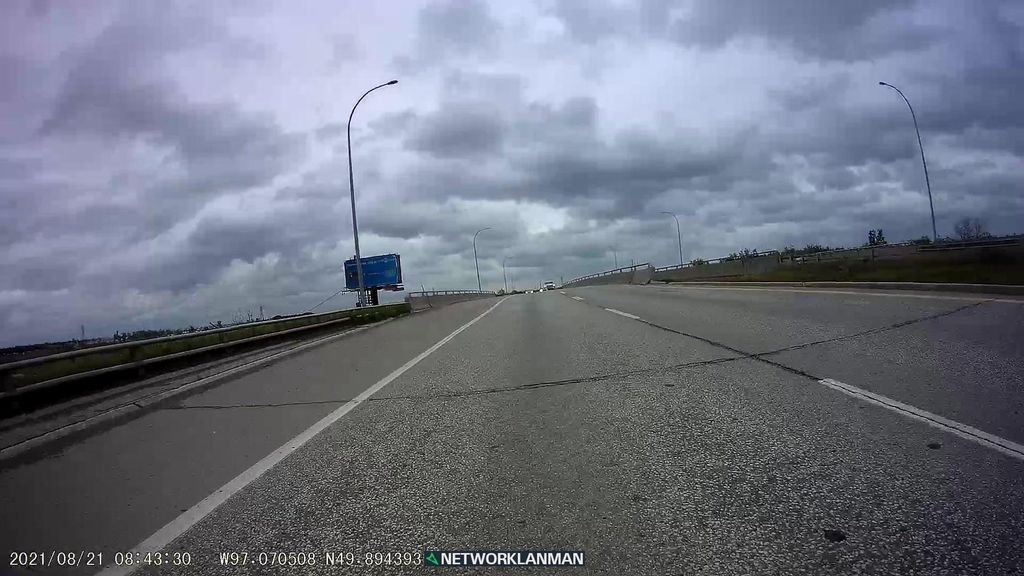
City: winnipeg